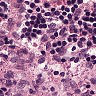
Metastatic tissue present: no